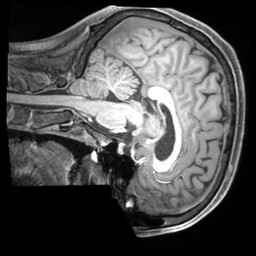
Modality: T1w
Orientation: sagittal
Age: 26
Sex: male
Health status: ill
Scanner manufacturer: siemens
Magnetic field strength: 3 T
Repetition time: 2.2 s
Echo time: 0.00218 s